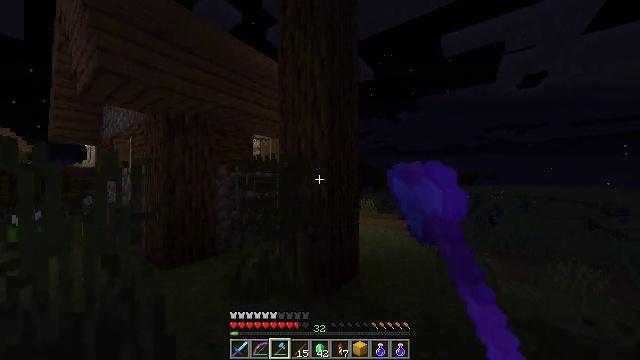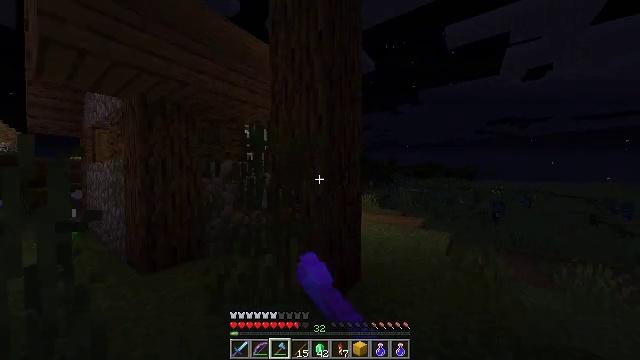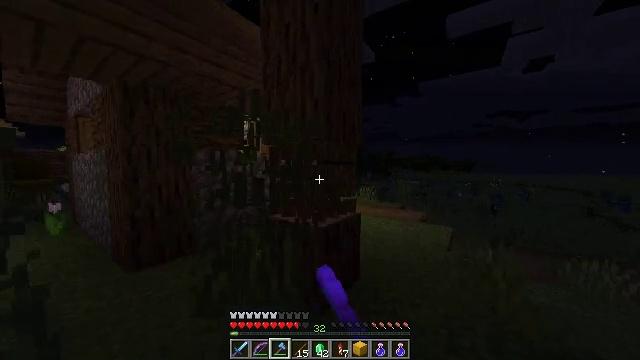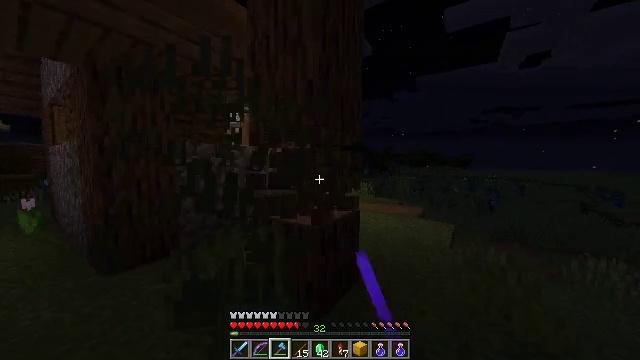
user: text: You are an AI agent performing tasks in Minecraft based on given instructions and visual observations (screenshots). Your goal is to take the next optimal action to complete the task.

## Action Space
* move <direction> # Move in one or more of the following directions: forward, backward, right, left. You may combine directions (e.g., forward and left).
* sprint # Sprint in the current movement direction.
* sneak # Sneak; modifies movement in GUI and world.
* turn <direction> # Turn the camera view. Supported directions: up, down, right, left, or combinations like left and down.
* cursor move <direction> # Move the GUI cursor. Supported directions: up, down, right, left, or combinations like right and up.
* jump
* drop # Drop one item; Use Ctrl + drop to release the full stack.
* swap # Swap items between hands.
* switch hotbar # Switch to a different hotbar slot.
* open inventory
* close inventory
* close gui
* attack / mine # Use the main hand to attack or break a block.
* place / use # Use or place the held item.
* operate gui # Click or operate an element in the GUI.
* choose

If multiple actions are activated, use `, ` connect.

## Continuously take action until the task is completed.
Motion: motion action
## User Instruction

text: Mine tall grass from the ground.
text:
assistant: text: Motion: move forward, turn down, attack / mine
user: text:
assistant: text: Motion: move forward, turn down, attack / mine
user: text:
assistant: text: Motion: move forward, turn down, attack / mine
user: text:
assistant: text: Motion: attack / mine